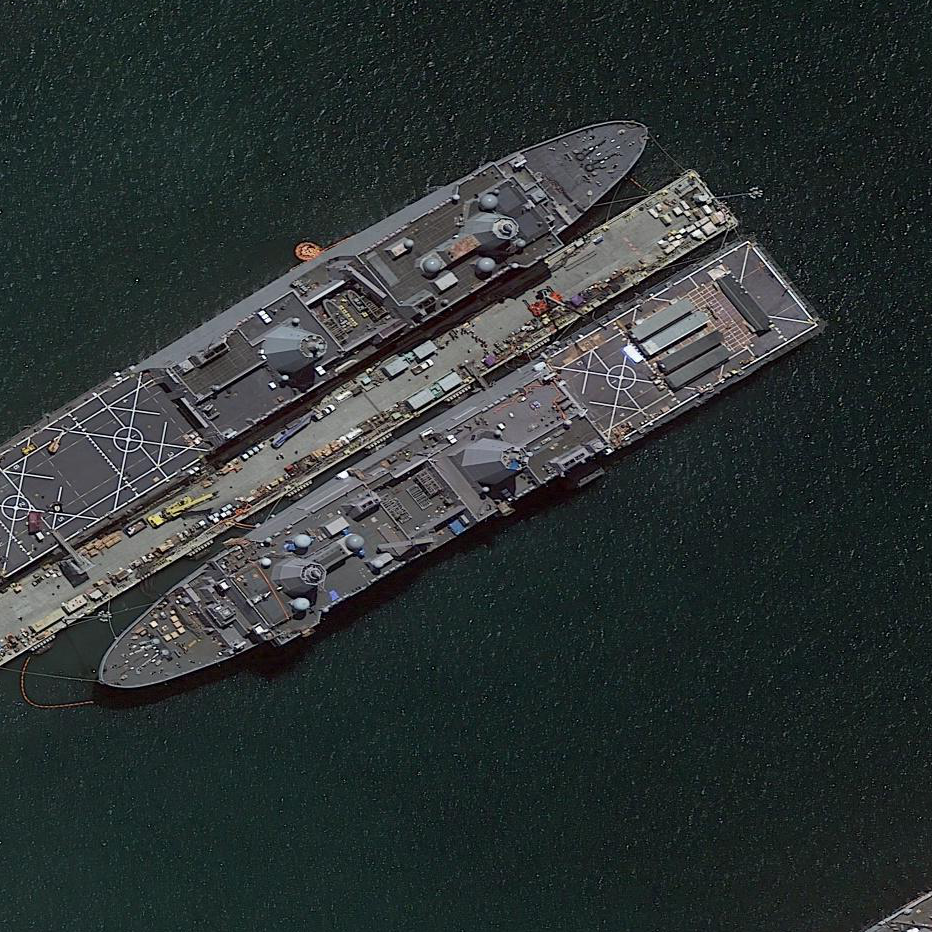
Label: combat